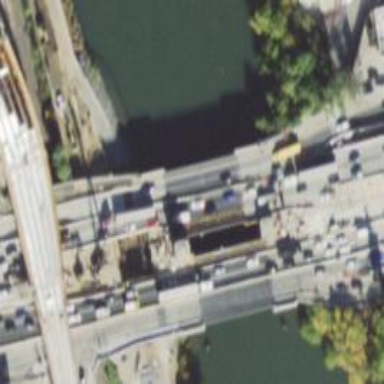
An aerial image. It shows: Movable bascule bridge on asphalt motorway.